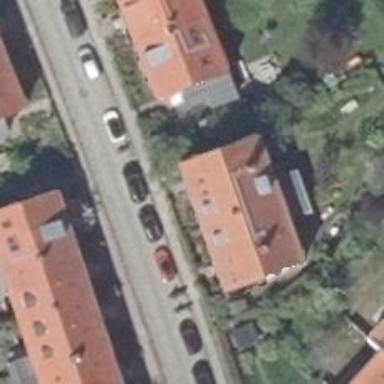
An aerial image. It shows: Residential road.